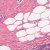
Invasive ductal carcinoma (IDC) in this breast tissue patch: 0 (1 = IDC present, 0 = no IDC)